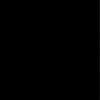
Label: dusty